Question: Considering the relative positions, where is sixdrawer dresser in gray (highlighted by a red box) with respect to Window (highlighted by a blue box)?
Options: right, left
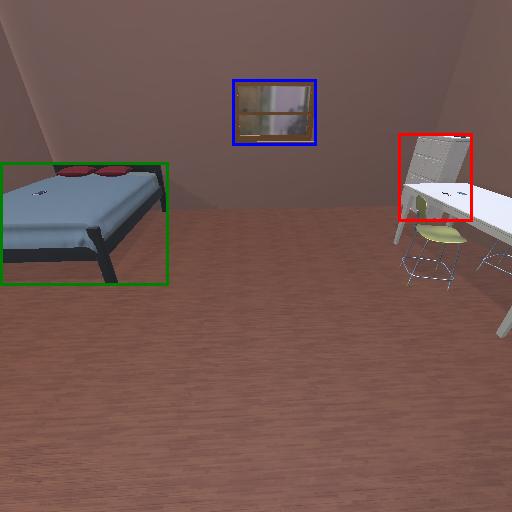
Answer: right